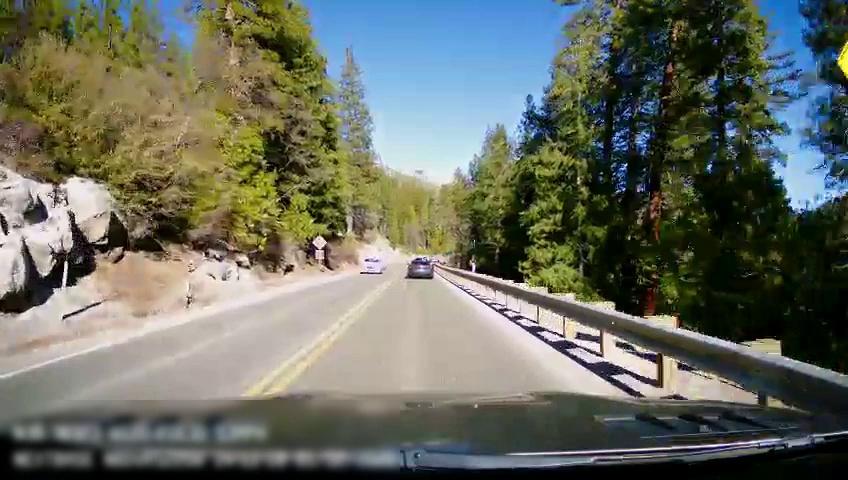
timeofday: Day
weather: Sunny
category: Drivable Space
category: Vehicles | Car
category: Vehicles | Car
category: Lanes | Opposite Lane
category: Lanes | Opposite Lane
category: Lanes | Current Lane
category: Traffic | Signs